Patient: sex M, age 67
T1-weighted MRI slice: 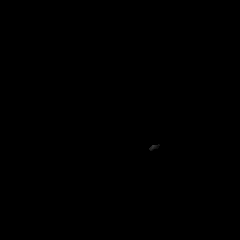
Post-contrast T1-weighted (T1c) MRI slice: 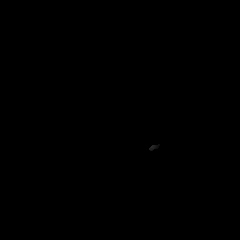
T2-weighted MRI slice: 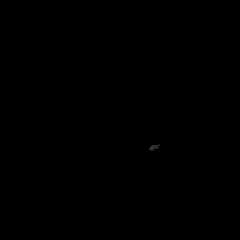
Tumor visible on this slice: no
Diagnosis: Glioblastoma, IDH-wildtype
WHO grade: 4